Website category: book
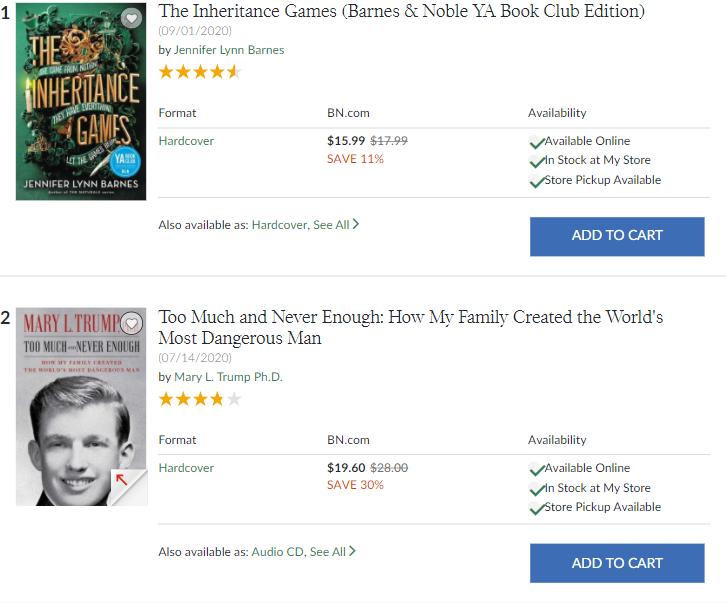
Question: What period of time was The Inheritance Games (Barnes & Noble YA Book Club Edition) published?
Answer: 09/01/2020

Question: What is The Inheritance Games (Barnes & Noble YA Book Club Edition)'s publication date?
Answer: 09/01/2020

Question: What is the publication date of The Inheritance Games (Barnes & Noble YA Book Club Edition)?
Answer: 09/01/2020

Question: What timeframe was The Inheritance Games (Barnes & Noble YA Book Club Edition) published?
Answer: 09/01/2020

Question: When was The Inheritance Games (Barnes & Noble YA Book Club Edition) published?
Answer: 09/01/2020

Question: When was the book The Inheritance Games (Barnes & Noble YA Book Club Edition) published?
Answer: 09/01/2020

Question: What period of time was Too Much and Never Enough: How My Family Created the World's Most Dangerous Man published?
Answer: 07/14/2020

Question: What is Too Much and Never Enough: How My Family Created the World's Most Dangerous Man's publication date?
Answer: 07/14/2020

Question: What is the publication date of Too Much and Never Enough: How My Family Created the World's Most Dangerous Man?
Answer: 07/14/2020

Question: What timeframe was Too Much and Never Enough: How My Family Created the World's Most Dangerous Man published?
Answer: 07/14/2020

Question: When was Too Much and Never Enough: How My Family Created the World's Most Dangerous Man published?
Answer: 07/14/2020

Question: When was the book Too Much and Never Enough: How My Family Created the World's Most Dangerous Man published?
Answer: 07/14/2020

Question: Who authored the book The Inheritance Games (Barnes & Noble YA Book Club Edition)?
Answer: Jennifer Lynn Barnes

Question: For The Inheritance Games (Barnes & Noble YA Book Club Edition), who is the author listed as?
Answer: Jennifer Lynn Barnes

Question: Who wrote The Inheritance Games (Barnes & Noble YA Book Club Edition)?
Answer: Jennifer Lynn Barnes

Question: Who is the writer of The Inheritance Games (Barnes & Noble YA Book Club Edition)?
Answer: Jennifer Lynn Barnes

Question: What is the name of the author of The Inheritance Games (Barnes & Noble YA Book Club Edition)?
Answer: Jennifer Lynn Barnes

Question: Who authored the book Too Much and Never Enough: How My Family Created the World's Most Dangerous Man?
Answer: Mary L. Trump Ph.D.

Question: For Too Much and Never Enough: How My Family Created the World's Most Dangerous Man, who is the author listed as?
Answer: Mary L. Trump Ph.D.

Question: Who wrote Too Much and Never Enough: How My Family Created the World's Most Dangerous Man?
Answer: Mary L. Trump Ph.D.

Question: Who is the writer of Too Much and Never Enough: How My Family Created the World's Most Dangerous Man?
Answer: Mary L. Trump Ph.D.

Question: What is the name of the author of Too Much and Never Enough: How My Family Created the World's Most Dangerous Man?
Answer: Mary L. Trump Ph.D.

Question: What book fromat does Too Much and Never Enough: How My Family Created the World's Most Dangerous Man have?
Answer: Hardcover

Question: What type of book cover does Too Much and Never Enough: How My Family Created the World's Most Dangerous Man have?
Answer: Hardcover

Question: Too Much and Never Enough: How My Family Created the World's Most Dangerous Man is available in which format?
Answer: Hardcover

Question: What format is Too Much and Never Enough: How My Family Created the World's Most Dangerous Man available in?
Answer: Hardcover

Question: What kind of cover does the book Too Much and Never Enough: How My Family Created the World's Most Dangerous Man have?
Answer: Hardcover

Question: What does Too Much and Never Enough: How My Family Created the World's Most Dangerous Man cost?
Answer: $19.60

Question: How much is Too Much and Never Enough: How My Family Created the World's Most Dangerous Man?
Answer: $19.60

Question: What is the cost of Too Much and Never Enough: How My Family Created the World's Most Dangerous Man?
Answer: $19.60

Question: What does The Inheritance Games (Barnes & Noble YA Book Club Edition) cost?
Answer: $15.99

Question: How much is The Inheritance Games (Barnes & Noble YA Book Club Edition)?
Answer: $15.99

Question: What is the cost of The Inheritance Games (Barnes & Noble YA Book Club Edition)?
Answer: $15.99

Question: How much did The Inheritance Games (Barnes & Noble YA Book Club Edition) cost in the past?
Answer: $17.99

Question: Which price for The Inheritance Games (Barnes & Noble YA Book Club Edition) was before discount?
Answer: $17.99

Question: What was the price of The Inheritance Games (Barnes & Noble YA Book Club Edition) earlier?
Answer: $17.99

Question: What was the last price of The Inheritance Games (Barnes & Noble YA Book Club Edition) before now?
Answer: $17.99

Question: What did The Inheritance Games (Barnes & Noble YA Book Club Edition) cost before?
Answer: $17.99

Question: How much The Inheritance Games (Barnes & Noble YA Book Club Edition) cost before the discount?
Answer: $17.99

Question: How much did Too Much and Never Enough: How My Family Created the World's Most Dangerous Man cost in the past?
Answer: $28.00

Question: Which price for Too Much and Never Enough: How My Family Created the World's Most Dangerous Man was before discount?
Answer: $28.00

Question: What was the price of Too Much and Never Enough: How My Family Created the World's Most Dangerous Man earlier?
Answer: $28.00

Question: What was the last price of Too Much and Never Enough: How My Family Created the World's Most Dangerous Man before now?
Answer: $28.00

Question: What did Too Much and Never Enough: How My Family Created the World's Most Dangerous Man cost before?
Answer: $28.00

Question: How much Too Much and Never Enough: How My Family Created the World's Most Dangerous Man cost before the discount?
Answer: $28.00

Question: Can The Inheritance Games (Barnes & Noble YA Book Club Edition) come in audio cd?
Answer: no

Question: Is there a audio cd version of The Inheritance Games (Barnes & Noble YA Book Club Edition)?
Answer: no

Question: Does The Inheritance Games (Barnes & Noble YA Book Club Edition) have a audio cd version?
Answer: no

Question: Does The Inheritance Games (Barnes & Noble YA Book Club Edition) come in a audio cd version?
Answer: no

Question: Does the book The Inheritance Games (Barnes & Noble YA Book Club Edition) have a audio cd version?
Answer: no

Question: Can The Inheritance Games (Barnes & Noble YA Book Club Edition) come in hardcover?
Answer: yes

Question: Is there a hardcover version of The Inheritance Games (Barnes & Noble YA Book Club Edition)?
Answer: yes

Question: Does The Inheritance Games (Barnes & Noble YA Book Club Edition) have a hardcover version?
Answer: yes

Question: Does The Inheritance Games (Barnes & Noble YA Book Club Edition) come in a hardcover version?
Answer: yes

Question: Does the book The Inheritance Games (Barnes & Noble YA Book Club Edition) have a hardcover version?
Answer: yes

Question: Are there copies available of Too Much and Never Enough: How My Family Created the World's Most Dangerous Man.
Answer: yes

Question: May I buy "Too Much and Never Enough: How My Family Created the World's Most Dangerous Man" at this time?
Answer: yes

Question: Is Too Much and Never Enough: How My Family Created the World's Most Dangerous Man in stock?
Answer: yes

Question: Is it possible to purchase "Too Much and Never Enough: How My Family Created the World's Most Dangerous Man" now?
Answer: yes

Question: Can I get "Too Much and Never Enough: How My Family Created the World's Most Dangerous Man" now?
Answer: yes

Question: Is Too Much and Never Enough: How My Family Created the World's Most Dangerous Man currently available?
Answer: yes

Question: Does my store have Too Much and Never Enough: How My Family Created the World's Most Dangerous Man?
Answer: yes

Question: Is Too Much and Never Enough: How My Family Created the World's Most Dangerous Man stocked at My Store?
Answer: yes

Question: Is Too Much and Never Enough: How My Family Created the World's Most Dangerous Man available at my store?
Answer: yes